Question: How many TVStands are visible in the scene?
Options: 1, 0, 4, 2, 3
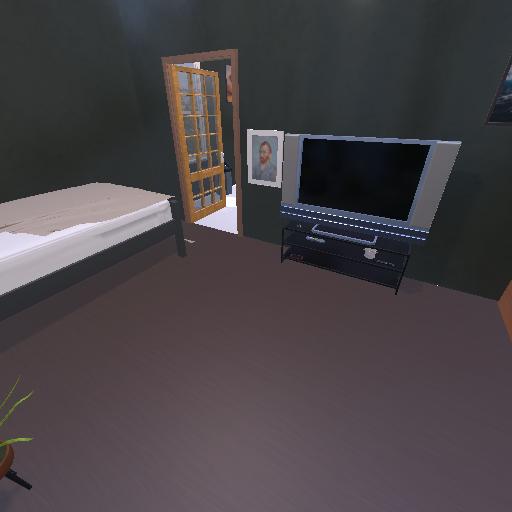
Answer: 1